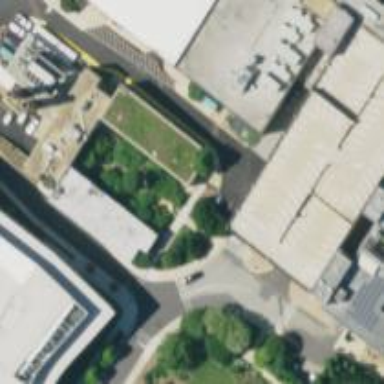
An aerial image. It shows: View of university building.